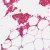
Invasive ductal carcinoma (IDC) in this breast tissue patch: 0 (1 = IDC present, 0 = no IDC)